Question: My app sometimes reads data, uses it, then might need to read it again later. I noticed that if I read the data once it gets released, but if I happen to read it again it never gets released.
Code:
'''
#import "AppDelegate.h"
@implementation AppDelegate
- (void)applicationDidFinishLaunching:(NSNotification *)aNotification
{
[self readData]; // read one
NSLog(@"read1");
sleep(1);
[self readData2];
}
- (void)readData2 {
[self readData]; // read two
NSLog(@"read2");
}
- (void)readData {
__block NSMutableData *data = [NSMutableData dataWithContentsOfFile:@"test"]; // file is 125 MB
NSUInteger size = [data length];
for (NSUInteger i = 0; i < size; i++) {
// do stuff
}
return;
}
@end
'''

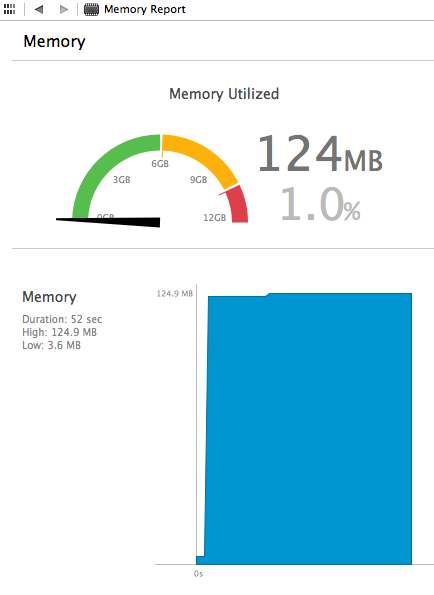
Answer: Try using 'dataWithContentsOfFile:options:error' with option:
> A hint indicating the file should be mapped into virtual memory, if
possible and safe.
Although the description of 'dataWithContentsOfFile' does not indicate, not using the 'options' will likely result in data being retained otherwise.
> This method is equivalent to dataWithContentsOfFile:options:error:
with no options. If you need to know what was the reason for failure,
use dataWithContentsOfFile:options:error:.